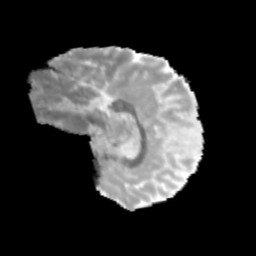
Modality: MD
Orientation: sagittal
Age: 9
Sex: male
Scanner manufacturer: siemens
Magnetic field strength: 3 T
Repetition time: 3.8 s
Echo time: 0.07 s